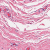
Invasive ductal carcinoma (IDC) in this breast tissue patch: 0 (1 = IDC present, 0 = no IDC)